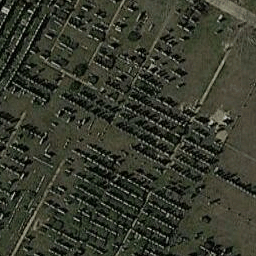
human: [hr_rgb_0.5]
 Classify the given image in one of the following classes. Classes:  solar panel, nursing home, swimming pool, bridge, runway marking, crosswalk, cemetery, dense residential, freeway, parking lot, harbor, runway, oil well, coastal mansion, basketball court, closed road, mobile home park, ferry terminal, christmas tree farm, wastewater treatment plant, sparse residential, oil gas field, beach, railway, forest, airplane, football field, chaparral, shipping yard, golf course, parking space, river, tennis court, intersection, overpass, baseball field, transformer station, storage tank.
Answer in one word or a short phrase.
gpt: cemetery